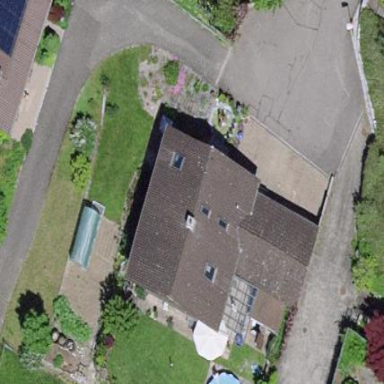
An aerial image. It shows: Simple and straightforward house.